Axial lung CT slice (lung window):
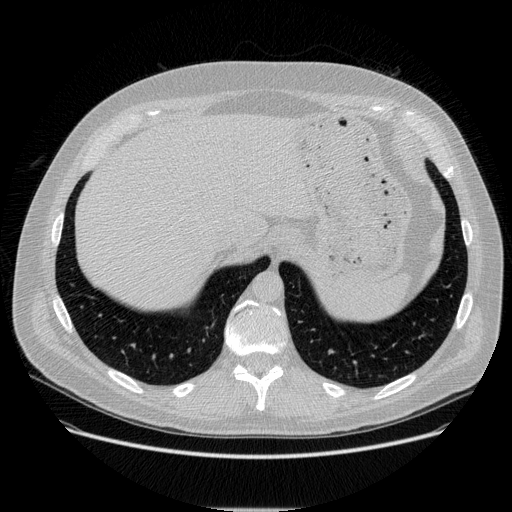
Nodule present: no